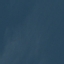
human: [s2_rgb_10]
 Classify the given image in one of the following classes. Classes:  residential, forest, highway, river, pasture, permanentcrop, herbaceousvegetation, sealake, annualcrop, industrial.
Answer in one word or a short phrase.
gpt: SeaLake